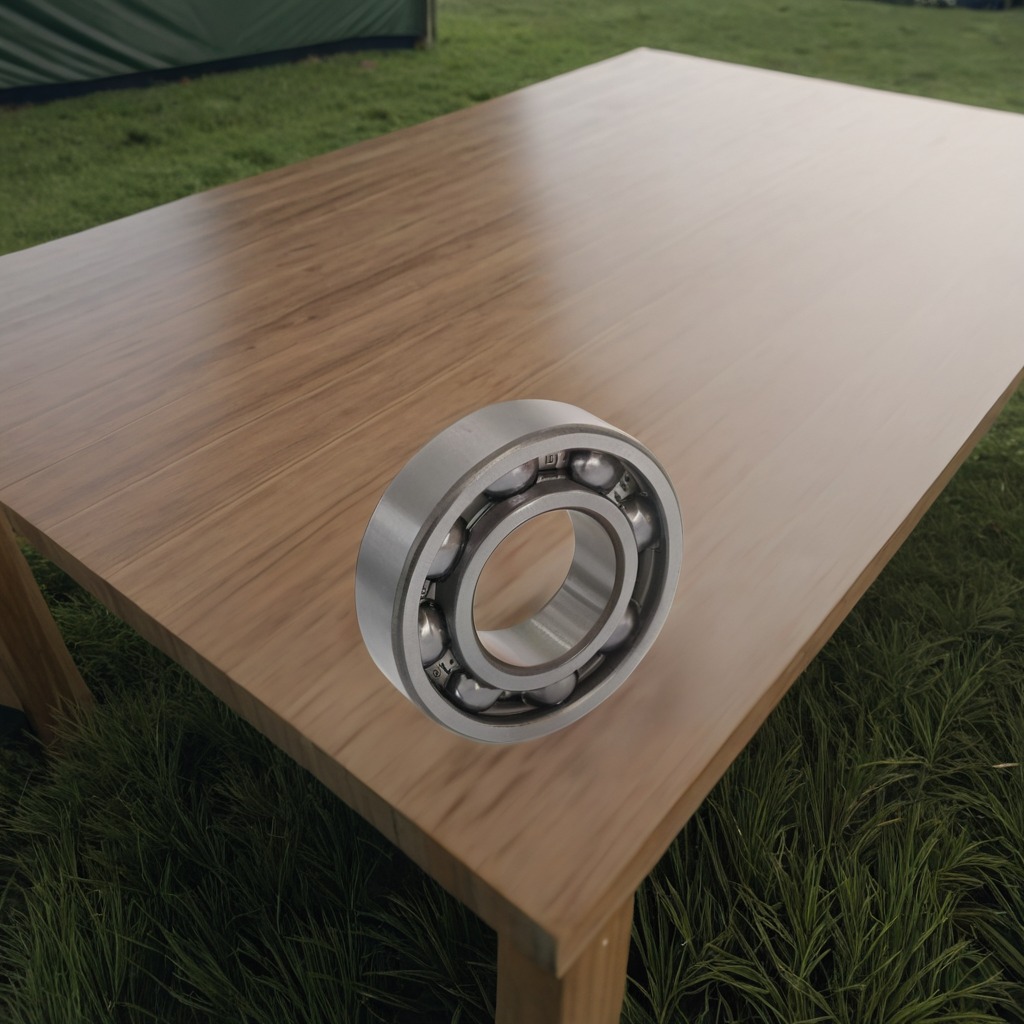
A metal ball bearing lies on a wooden table in a jungle field workshop tent.